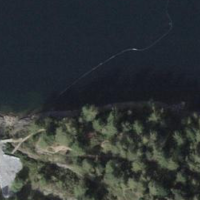
EUNIS habitat code: 14
Species observed at this site:
Vaccinium myrtillus
Saxifraga cuneifolia
Vaccinium vitis-idaea
Fringilla coelebs